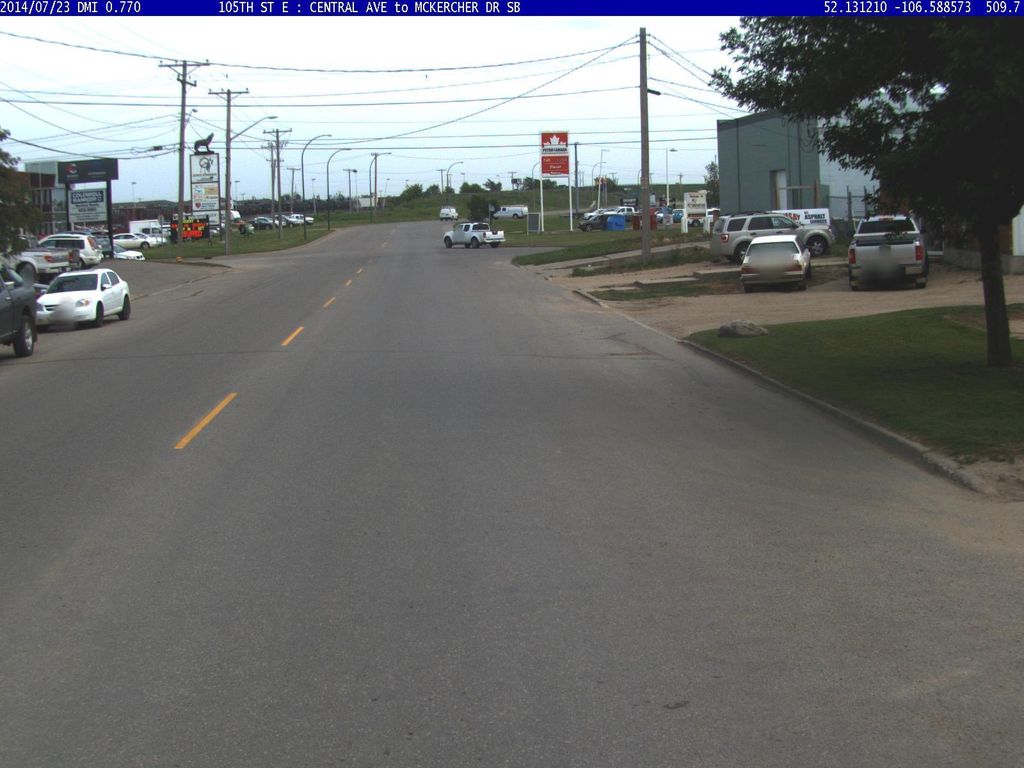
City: saskatoon